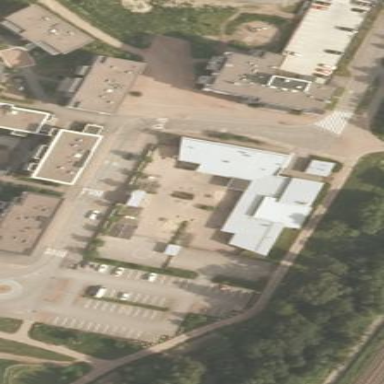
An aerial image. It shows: Building.